Question: I'm trying to create a plot with the following components:
1. Scatter plot
2. Line of best fit with error bars.
3. Y scaled to be log.
So this is a standard log linear plot saved to a png, but whilst I can get the scatter plot working I cannot get the fitted line to plot on the diagram. I just get one blob. Here is the code that I am using:
'''
import matplotlib
matplotlib.use('Agg')
import matplotlib.pyplot as plt
fig = plt.figure()
ax = fig.add_subplot(111, xlim=(-2,2), ylim=(1,10E11))
ax.scatter(x, y, s=1, c='black')
line, = ax.semilogy([-0.5, 1], [-0.5*m+c, 1.0*m + c], color='red', linestyle='-', linewidth=2)
ax.errorbar(-0.5, -0.5*m+c, yerr=ser, marker='o', color='red')
ax.errorbar(1, m * 1.0 + c, yerr=ser, marker='o', color='green')
ax.set_yscale('log')
fig.savefig('log.png')
'''
I get the scatter plot. and the log scale, but not the fitted line or the error bar.
'''
x = np.array(x)
y = np.array(y)
~50,000 points
m = gradient = 2.38329162e+09
c = 1.24269722e+09
'''
I've tried lots of variations, but I cannot seem to get the line plotted correctly. I cannot find one example of an error bar plot with log scale.
As an update, I could finally get the line working. It was due to the y heading below zero. However I cannot still get the error bars plotted. I only can get one whisker line plot (not four) and no horizontal joining lines.
matplotlib version: 1.2.0
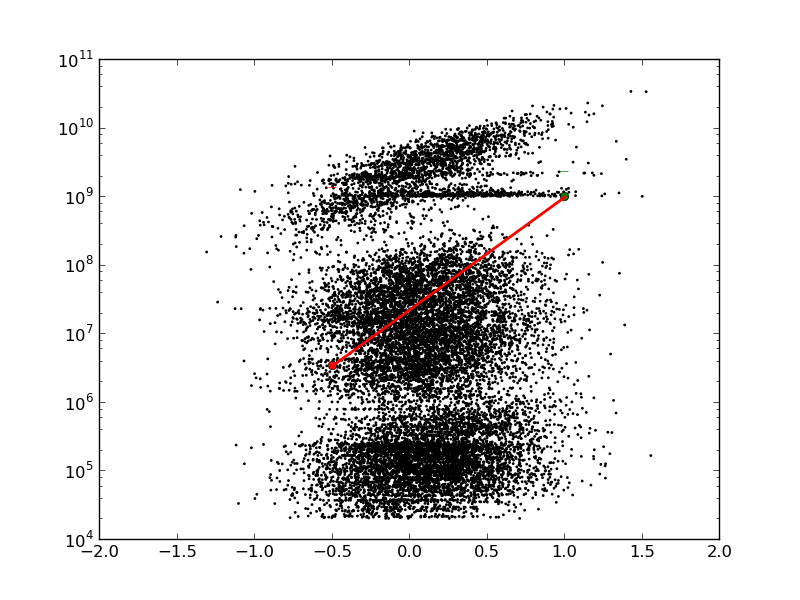
Answer: Since you did not provide any number, I had to guess.
But this works, so your data might be weird (have you zoomed in to see if 'ser' is not just really small?)
'''
import matplotlib
matplotlib.use('Agg')
import matplotlib.pyplot as plt
import numpy as np
x = np.random.rand(500,1)*2 -1
y = np.random.rand(500,1)*1e10
m = gradient = 2.38329162e+09
c = 1.24269722e+09
ser = 1e10
fig = plt.figure()
ax = fig.add_subplot(111, xlim=(-2,2), ylim=(1,10E11))
ax.scatter(x, y, s=1, c='black')
ax.plot([-1, 1], [m * -1.0 + c, 1.0*m + c], color='red', linestyle='-', linewidth=2)
ax.errorbar(-1, m * -1.0 + c, yerr=(ser), marker='o', color='green')
ax.errorbar(1, m * 1.0 + c, yerr=(ser), marker='o', color='green')
ax.set_yscale('log')
fig.savefig('log.png')
'''
Result: